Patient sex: M
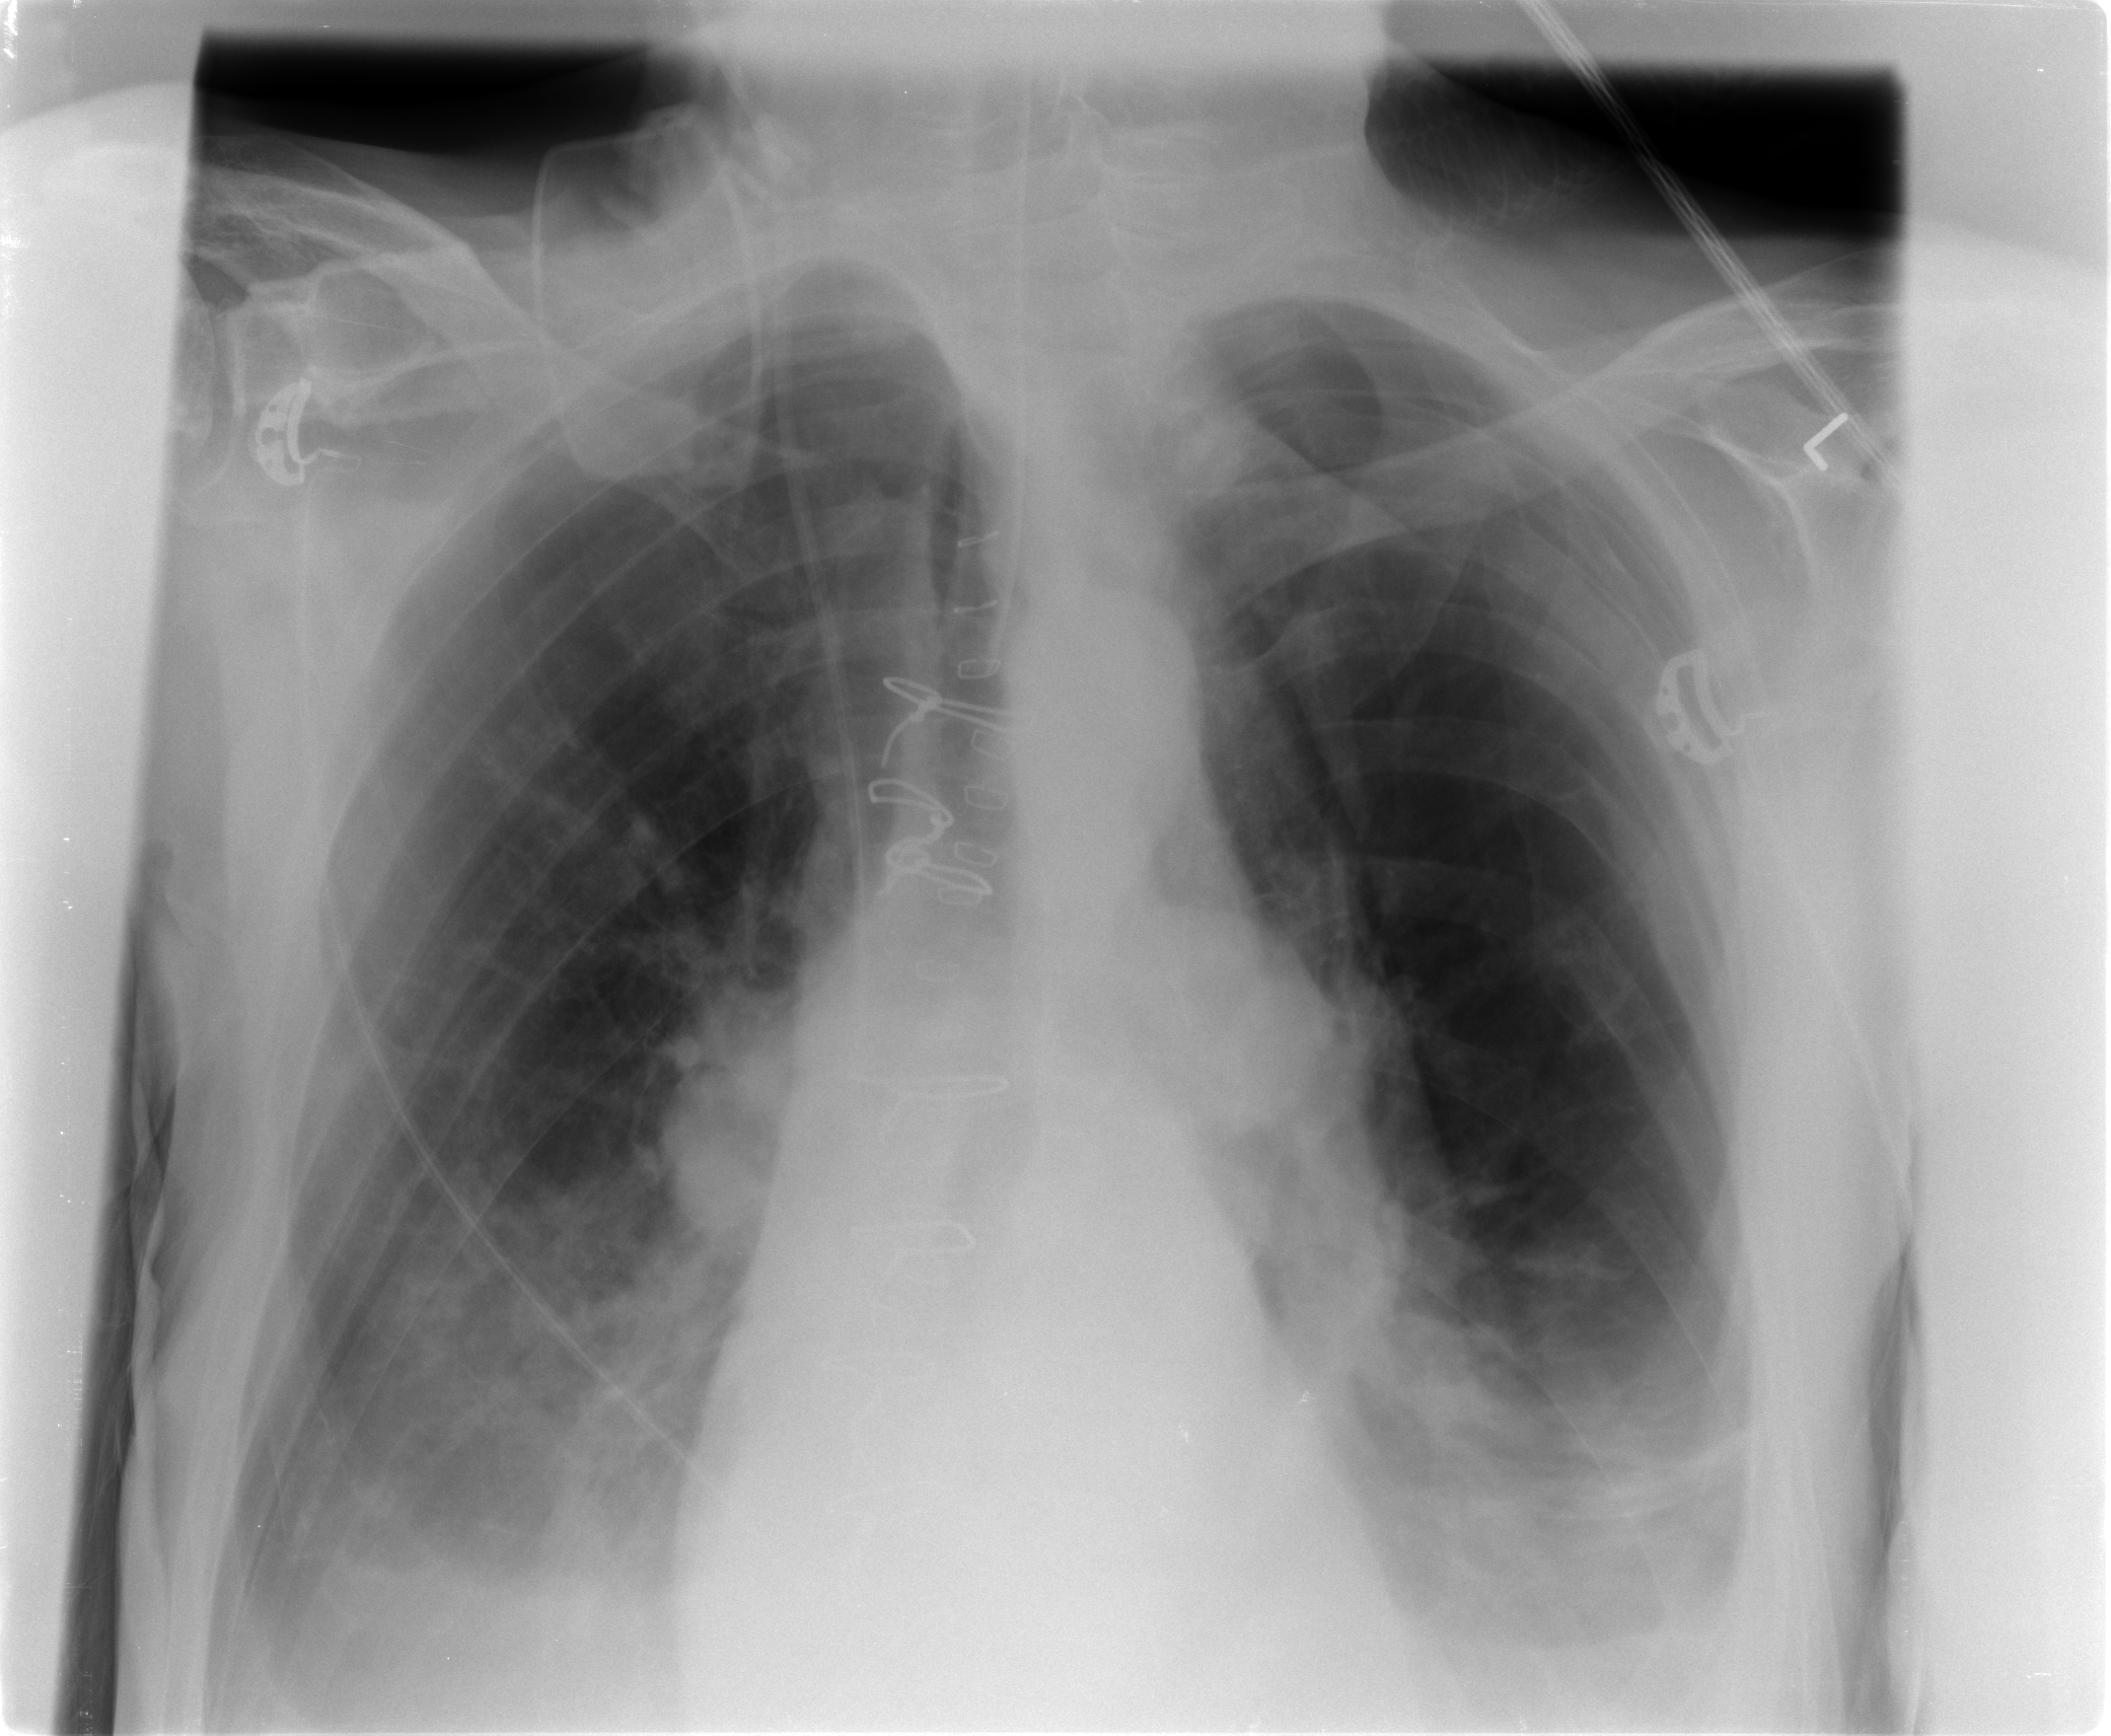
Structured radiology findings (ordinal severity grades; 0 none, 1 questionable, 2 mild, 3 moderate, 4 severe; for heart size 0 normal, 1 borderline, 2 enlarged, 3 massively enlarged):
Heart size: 1
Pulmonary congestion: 2
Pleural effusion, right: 2
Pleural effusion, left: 2
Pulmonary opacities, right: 0
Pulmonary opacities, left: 0
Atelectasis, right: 2
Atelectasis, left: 3